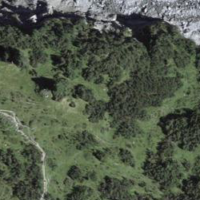
EUNIS habitat code: 31
Species observed at this site:
Dactylorhiza viridis
Ajuga pyramidalis